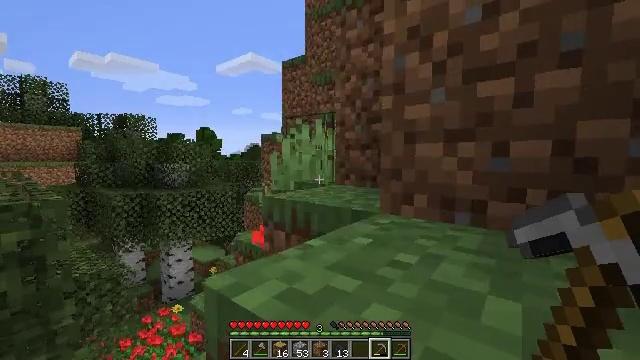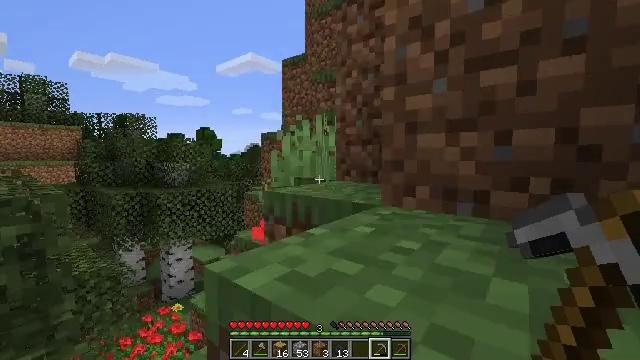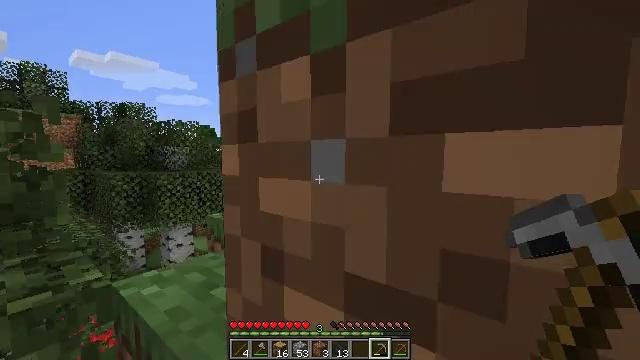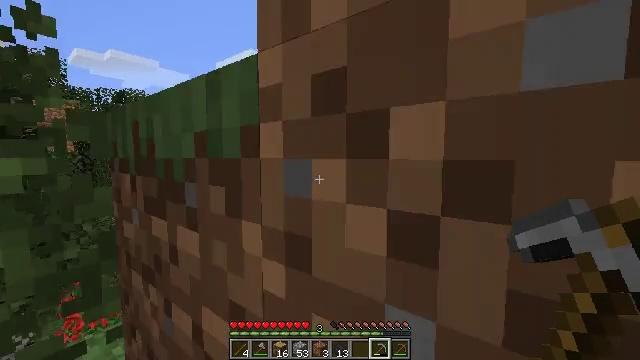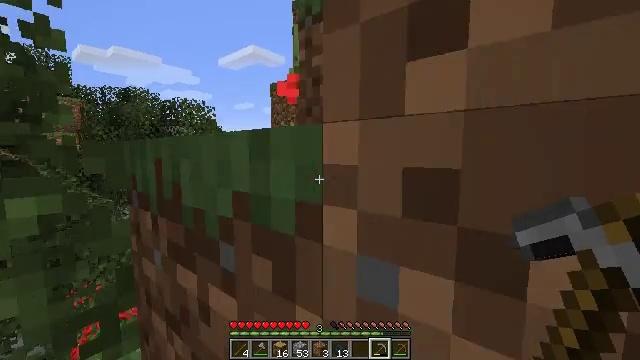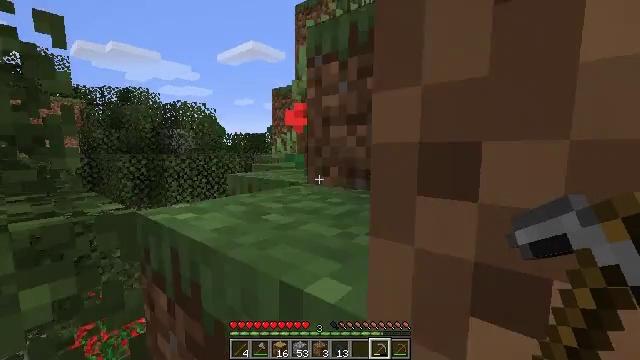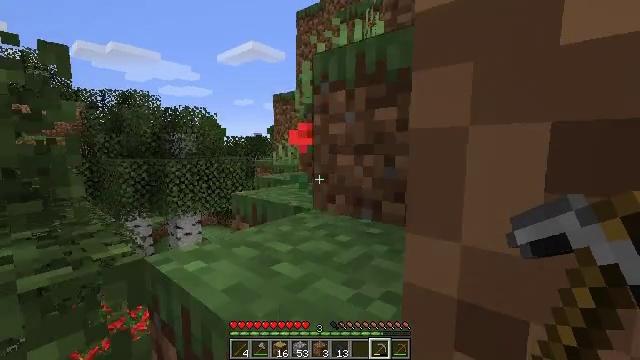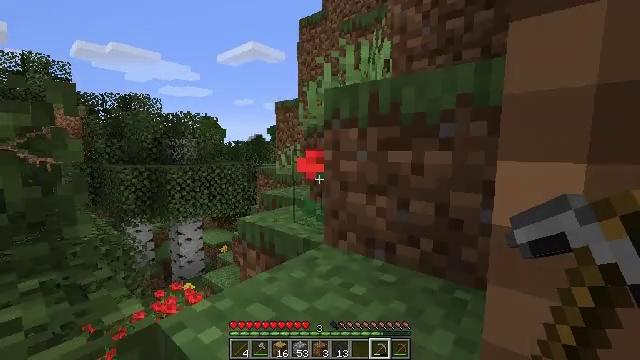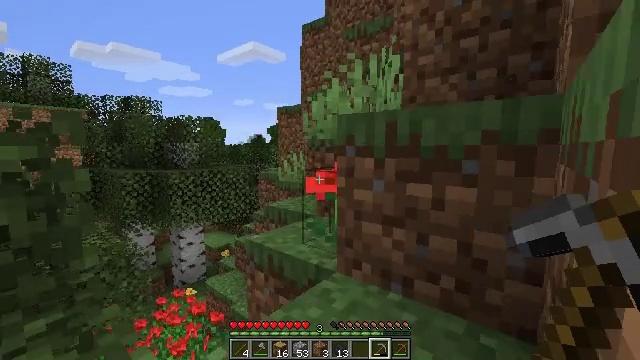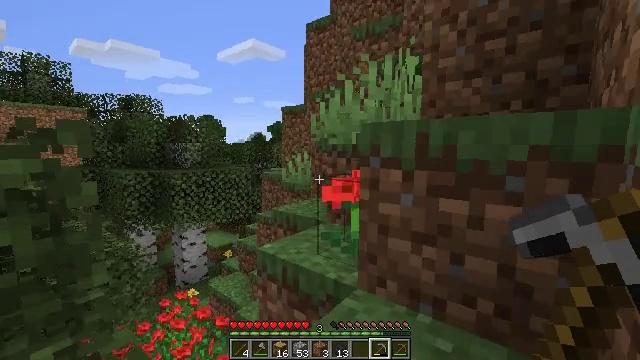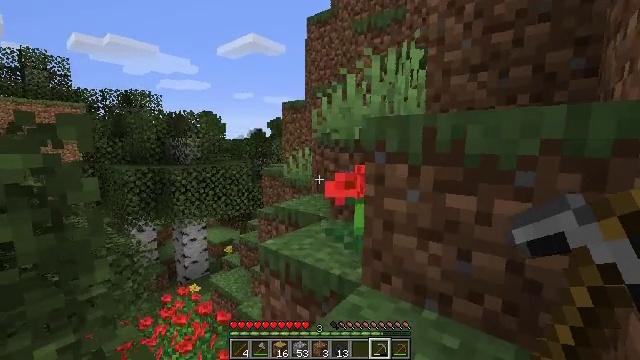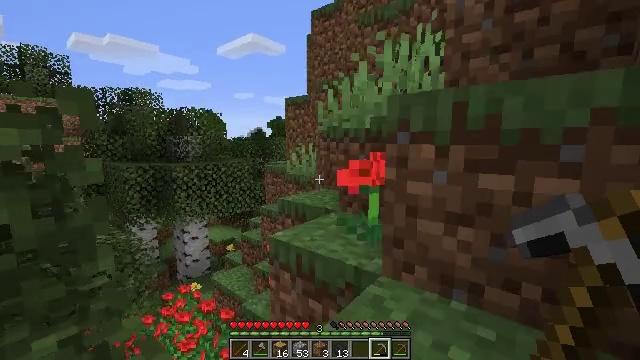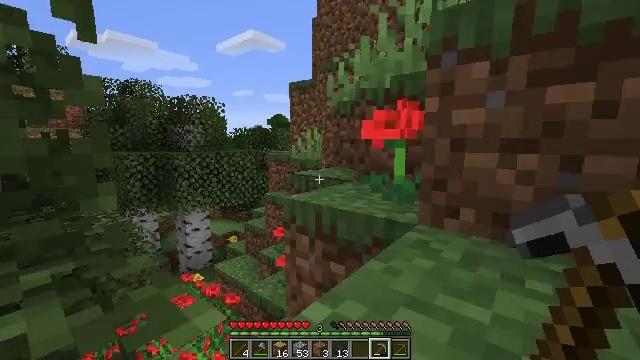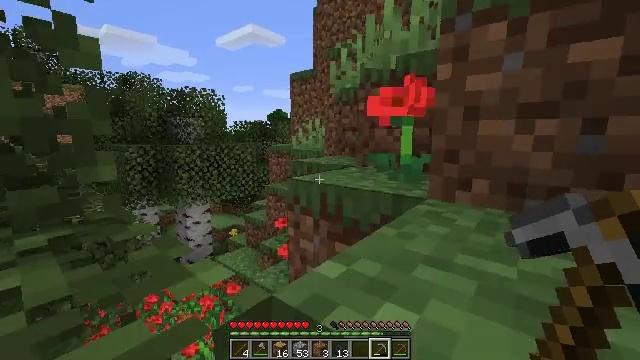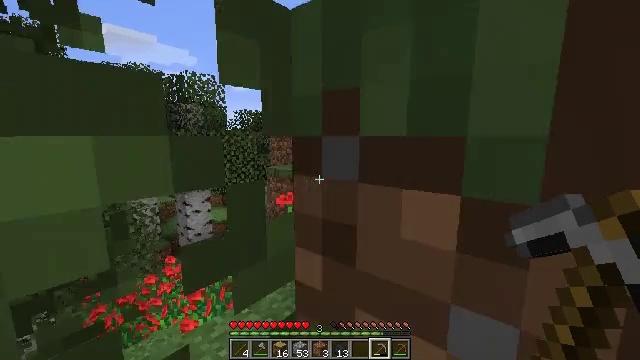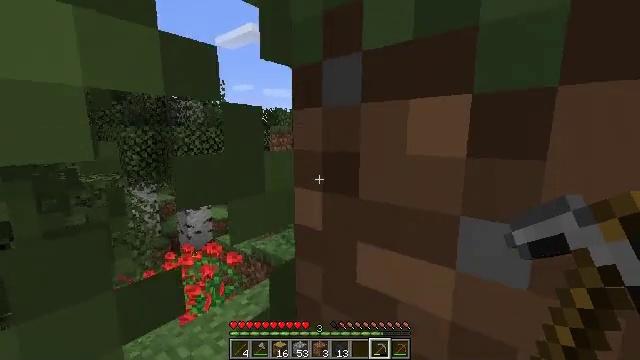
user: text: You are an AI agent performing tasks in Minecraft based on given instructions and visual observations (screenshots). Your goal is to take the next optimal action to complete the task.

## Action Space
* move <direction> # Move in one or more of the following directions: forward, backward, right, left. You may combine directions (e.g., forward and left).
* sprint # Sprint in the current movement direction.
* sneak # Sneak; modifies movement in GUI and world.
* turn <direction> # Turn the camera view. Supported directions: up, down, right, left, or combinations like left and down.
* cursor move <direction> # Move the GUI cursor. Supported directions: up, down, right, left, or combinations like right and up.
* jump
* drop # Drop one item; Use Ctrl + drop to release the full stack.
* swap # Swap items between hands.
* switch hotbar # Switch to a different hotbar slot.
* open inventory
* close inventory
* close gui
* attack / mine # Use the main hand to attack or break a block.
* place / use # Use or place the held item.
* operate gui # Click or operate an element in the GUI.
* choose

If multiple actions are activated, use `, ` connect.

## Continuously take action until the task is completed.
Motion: motion action
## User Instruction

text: Harvest birch leaves for decorations.
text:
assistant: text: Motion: move forward
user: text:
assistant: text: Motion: move forward, jump
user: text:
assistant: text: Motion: move forward, jump
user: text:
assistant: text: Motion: move forward, jump
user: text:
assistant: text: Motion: move forward, jump
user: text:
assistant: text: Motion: move forward, jump
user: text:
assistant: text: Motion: move forward, jump
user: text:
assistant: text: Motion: move forward
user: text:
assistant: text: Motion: move forward
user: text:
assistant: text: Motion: move forward
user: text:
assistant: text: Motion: move forward
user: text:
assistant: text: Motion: move forward
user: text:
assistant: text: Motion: move forward
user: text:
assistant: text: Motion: move forward
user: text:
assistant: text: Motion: move forward, jump
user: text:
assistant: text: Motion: move forward, jump
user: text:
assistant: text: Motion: move forward, turn down, jump
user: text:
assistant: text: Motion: move forward, turn down, jump
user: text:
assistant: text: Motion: move forward, turn left and down, jump
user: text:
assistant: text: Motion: move forward, turn left and down
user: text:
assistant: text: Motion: turn left and down
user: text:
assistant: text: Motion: turn left, attack / mine
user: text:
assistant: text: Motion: turn left, attack / mine
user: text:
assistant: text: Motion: attack / mine
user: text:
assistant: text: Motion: turn left and down, attack / mine
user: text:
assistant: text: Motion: turn left and down, attack / mine
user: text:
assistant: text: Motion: attack / mine
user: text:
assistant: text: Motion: attack / mine
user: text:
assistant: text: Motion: attack / mine
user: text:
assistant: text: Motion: attack / mine